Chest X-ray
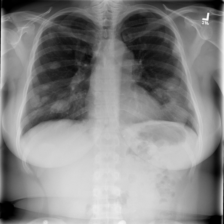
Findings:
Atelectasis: negative
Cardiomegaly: negative
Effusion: negative
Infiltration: negative
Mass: positive
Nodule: negative
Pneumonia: negative
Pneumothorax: negative
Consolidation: negative
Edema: negative
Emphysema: negative
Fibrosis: negative
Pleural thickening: negative
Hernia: negative